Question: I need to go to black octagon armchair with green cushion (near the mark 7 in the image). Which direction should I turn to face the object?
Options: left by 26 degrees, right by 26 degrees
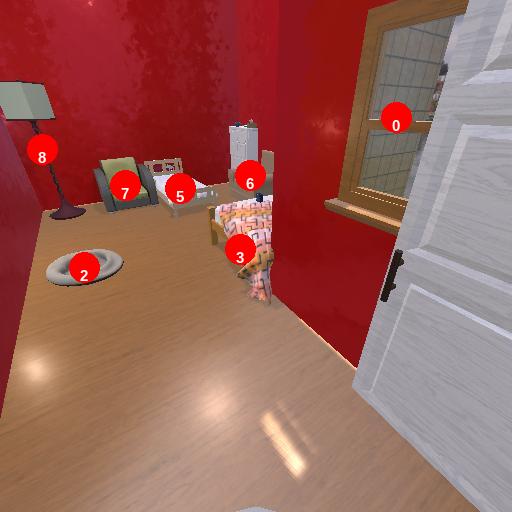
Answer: left by 26 degrees